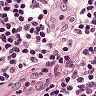
Metastatic tissue present: no